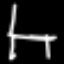
Label: chair